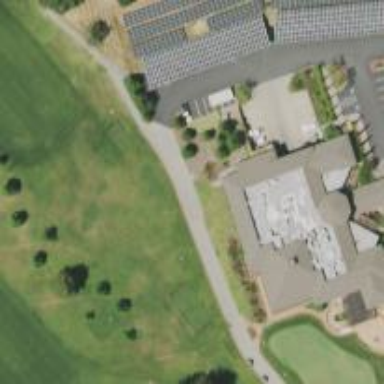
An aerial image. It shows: Clubhouse building associated with golf course.